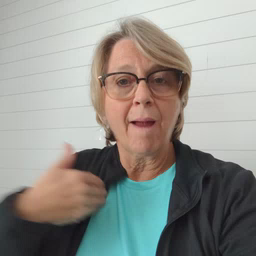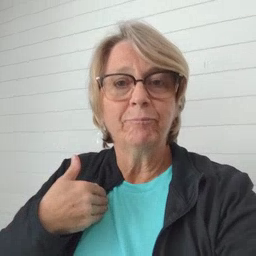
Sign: have